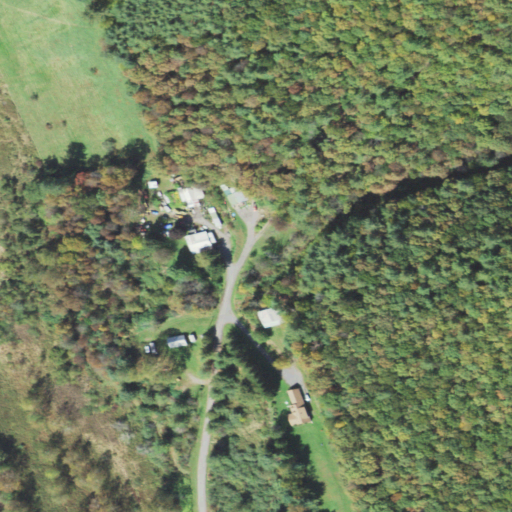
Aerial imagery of valley in Pennsylvania named Stump Hollow containing mixed forest, pasture, open development, deciduous forest, evergreen forest, low intensity development, woody wetlands, and grassland